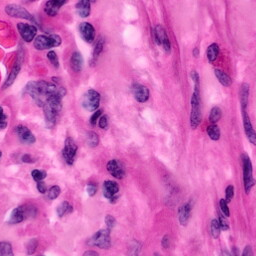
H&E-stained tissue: Pancreatic